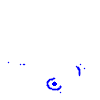
Particle: electron